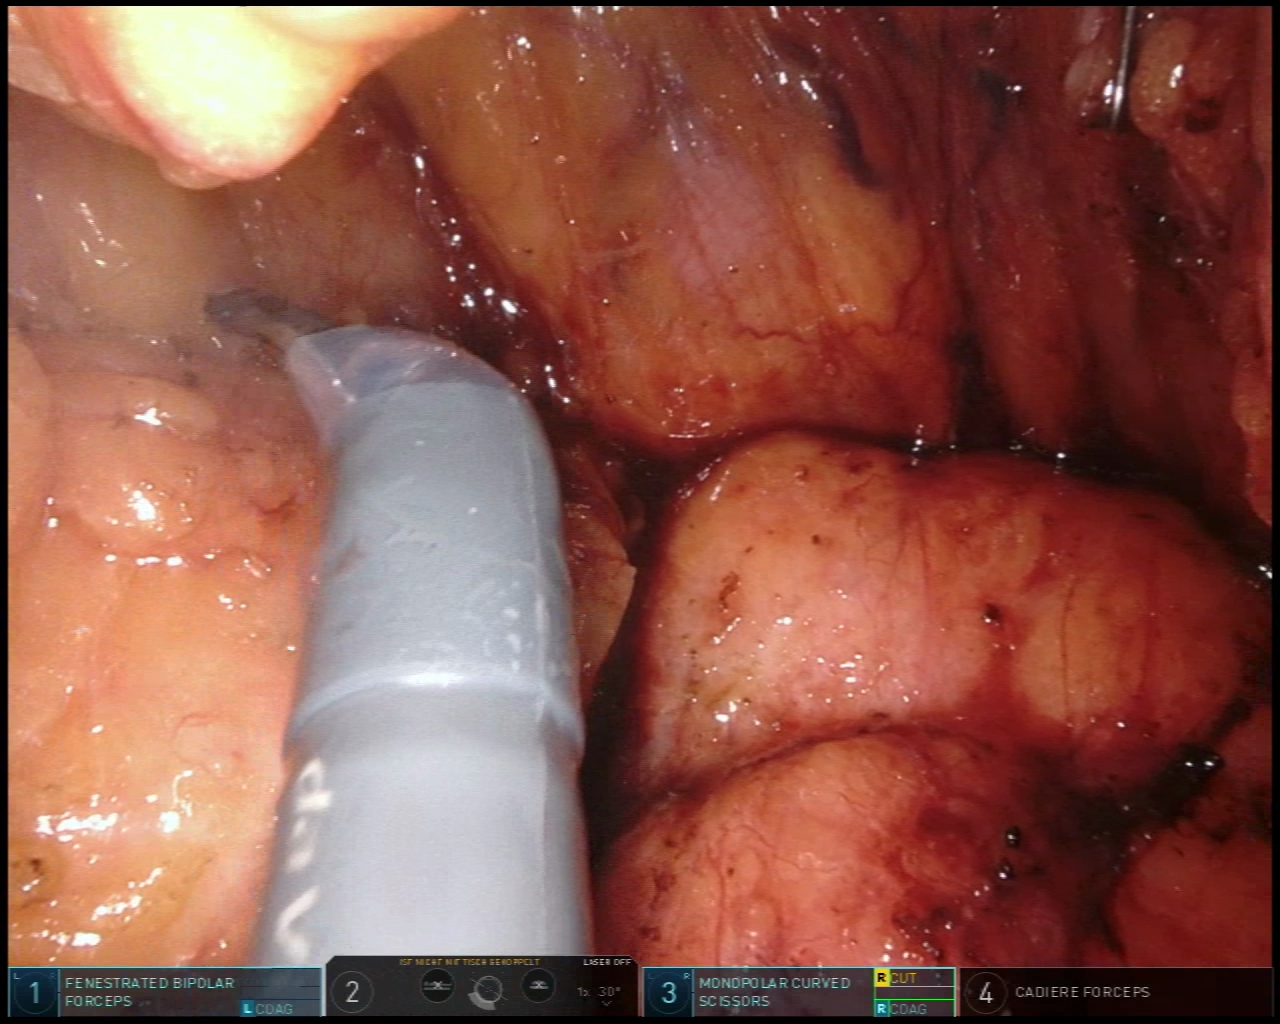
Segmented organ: stomach
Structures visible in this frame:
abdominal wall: no
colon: no
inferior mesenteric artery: no
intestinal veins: no
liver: no
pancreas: no
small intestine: no
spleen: no
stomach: yes
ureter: no
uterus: no
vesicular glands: no